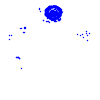
Particle: electron